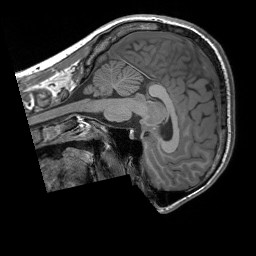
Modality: T1w
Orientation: sagittal
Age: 22
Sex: male
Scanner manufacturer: siemens
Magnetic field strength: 3 T
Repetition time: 1.9 s
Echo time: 0.00252 s